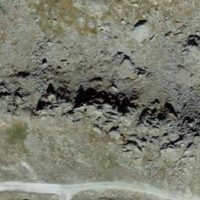
EUNIS habitat code: 48
Species observed at this site:
Prunella collaris
Pyrrhocorax graculus
Saxifraga oppositifolia
Corvus corax
Saxifraga moschata